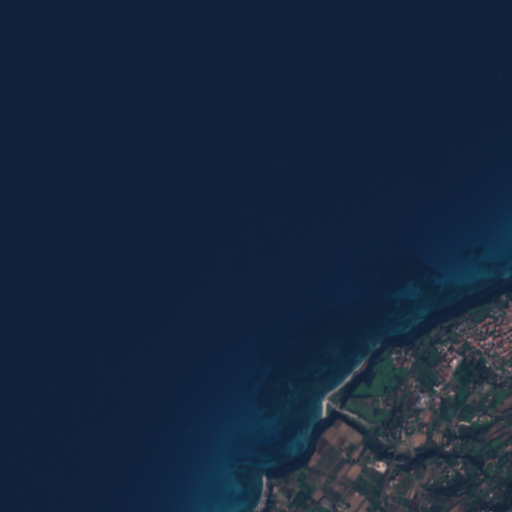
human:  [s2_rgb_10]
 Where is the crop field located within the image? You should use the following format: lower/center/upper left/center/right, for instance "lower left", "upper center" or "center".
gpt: The crop field is located in the lower right of the image.
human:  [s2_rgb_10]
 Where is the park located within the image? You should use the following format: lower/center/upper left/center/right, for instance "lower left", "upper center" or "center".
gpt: The park is located in the lower right of the image.
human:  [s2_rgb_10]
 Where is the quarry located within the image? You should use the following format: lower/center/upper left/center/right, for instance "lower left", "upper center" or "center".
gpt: There is no quarry in the image.